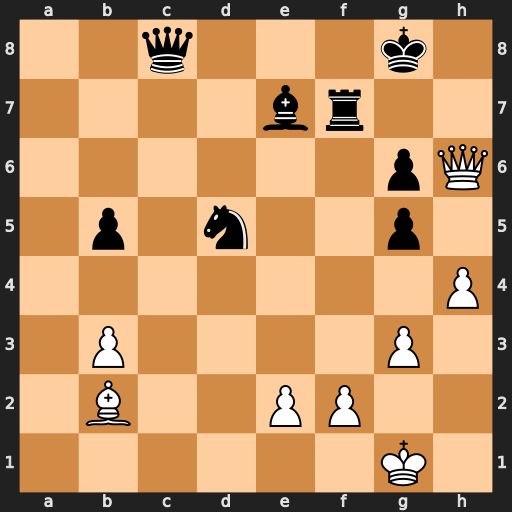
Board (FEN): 2q3k1/4br2/6pQ/1p1n2p1/7P/1P4P1/1B2PP2/6K1
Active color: w
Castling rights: -
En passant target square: -
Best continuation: Qh8#